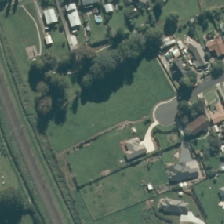
Land cover: urban_build_up